Aerial crown-view tile of a tropical tree (Barro Colorado Island, Panama), acquired 20240918:
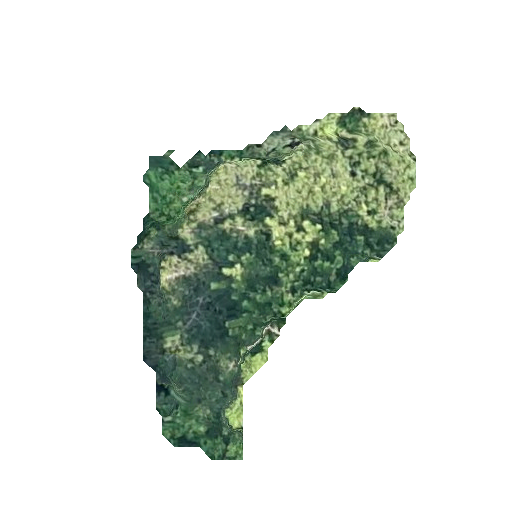
Species: Virola surinamensis
GBIF accepted scientific name: Virola surinamensis
Crown area: 88.566 m²